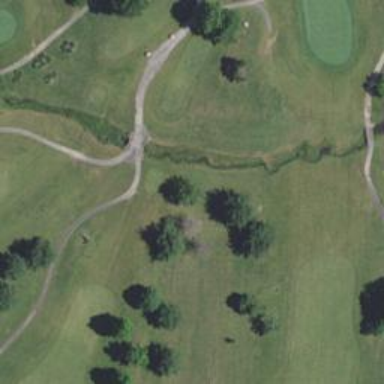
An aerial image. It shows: Bridge over path used as golf cartpath.